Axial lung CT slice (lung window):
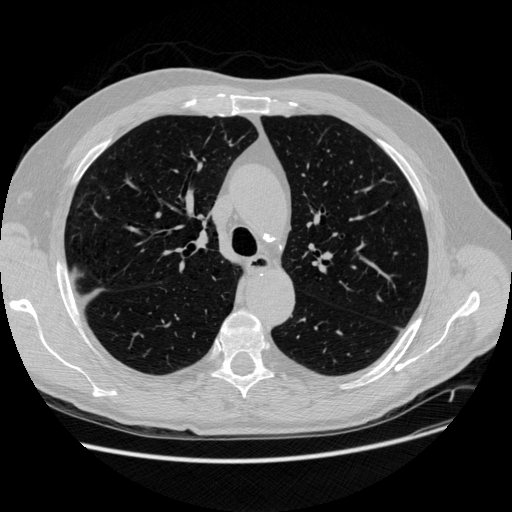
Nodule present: no